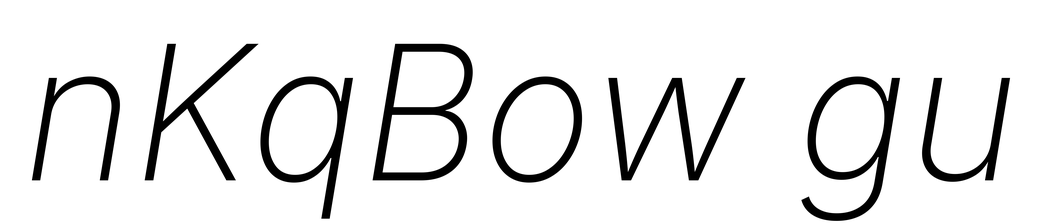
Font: Inter-Italic_ExtraLight_Italic